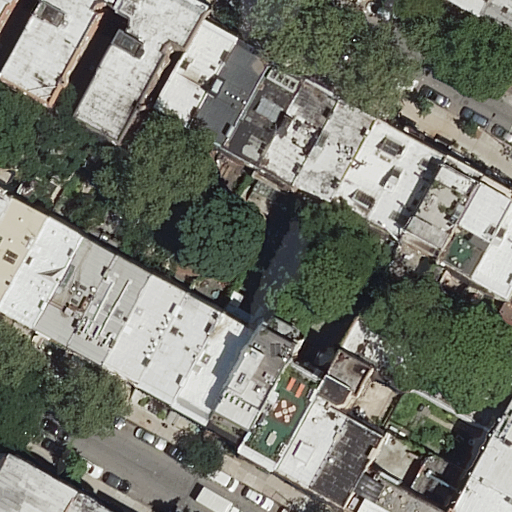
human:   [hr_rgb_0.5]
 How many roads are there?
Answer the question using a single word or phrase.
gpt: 2

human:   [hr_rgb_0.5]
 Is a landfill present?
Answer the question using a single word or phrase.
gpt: no

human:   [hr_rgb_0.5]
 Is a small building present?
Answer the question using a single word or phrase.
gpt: yes

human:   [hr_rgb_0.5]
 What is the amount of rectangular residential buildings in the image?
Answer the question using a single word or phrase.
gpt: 27

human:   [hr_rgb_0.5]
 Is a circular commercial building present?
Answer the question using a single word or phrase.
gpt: no

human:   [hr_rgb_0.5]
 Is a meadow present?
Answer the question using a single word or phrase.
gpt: no

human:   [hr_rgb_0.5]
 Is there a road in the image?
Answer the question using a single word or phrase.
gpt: yes

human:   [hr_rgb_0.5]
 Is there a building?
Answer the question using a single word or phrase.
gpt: yes

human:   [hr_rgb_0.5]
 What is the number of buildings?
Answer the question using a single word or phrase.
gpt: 32

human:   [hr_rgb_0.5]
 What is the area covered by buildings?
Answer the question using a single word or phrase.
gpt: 4495m2

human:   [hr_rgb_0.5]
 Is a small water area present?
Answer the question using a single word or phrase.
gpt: no

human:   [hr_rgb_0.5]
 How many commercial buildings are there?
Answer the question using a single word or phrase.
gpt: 0

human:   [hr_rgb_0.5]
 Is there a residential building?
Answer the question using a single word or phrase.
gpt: yes

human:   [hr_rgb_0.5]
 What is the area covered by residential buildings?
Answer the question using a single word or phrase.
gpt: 4495m2

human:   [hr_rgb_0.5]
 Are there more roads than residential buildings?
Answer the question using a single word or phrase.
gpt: no

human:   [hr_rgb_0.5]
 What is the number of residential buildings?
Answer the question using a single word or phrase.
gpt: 32

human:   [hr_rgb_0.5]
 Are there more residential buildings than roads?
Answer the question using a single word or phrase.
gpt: yes

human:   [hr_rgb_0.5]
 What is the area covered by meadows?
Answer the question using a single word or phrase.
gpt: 0m2

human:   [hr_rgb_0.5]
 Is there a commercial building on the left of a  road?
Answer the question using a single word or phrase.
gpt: no

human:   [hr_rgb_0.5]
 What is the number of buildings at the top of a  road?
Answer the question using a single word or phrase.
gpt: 25

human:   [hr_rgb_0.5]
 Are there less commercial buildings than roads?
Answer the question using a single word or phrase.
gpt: yes

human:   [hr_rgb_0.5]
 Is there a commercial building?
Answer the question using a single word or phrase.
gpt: no

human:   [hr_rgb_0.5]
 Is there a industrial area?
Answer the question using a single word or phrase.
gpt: no

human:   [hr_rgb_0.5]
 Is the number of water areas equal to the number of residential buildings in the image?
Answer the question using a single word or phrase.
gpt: no

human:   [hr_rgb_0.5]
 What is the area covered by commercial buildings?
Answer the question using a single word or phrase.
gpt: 0m2

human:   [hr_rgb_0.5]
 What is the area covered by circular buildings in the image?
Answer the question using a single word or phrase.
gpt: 0m2

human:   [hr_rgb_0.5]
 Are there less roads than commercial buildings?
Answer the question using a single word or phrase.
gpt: no

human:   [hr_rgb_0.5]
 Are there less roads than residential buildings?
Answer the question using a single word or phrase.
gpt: yes

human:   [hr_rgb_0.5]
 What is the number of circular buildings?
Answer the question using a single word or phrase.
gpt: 0

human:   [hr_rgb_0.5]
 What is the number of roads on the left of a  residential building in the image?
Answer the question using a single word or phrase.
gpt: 1

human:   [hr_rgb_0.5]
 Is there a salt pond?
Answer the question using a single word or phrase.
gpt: no

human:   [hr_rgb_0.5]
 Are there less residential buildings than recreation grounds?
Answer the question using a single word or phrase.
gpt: no

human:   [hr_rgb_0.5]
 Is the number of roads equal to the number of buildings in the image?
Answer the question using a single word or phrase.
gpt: no

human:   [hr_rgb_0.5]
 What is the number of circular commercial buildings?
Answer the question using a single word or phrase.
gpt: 0

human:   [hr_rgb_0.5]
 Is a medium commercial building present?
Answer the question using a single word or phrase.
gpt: no

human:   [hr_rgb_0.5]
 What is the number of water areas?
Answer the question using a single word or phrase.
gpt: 0

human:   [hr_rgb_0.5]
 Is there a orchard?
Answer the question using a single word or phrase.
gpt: no

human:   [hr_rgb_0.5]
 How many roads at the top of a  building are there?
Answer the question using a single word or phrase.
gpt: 1

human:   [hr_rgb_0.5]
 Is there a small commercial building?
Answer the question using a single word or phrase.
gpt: no

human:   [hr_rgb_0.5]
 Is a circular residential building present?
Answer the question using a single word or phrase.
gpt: no

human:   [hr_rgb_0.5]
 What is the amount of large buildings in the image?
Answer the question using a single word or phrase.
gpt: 0

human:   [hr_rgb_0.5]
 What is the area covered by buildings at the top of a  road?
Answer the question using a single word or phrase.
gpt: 3416m2

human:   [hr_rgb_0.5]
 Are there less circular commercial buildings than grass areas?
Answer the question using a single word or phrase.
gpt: no

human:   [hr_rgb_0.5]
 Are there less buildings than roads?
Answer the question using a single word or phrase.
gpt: no

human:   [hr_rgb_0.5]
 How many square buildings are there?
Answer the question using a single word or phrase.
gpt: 0

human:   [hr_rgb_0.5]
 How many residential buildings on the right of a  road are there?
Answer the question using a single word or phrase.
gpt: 21

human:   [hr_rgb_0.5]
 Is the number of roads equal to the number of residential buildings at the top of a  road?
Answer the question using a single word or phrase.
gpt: no

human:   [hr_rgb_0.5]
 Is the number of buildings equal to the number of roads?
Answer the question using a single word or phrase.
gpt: no

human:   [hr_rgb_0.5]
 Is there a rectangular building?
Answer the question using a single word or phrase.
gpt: yes

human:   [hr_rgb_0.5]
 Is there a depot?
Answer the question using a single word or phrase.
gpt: no

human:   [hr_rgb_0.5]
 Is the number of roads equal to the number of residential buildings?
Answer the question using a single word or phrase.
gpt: no

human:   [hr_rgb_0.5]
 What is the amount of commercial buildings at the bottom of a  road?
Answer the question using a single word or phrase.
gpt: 0

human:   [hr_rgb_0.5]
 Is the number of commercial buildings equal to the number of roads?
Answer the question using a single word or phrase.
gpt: no

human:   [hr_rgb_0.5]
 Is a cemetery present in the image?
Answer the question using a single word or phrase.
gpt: no

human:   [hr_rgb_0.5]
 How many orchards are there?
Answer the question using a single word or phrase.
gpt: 0

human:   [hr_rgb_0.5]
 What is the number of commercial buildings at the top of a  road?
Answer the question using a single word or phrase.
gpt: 0

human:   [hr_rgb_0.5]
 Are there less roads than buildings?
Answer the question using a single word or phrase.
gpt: yes

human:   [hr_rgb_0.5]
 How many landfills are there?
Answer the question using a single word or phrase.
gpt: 0

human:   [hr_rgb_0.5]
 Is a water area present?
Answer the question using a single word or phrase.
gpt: no

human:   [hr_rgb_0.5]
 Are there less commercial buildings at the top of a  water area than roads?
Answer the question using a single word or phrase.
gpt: yes

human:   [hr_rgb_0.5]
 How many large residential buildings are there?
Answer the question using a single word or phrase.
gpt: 0

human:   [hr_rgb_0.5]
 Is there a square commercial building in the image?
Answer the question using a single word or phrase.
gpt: no

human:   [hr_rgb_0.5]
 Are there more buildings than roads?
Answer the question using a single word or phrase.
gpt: yes

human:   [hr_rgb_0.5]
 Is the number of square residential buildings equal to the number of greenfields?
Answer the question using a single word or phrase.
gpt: yes